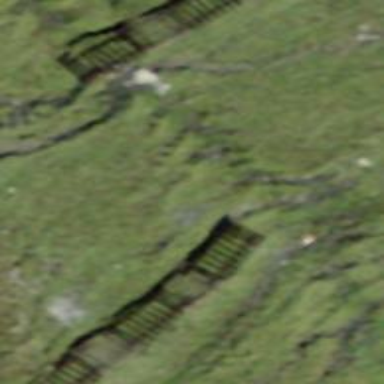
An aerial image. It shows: Snow fence that is man-made.